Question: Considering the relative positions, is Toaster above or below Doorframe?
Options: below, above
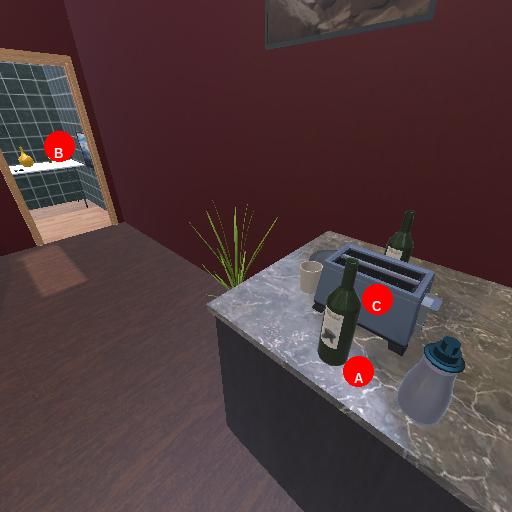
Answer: below